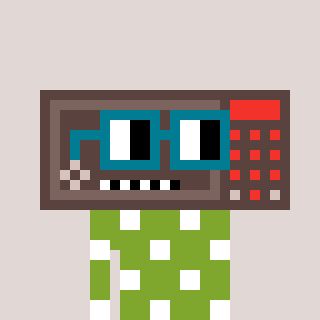
a pixel art character with square dark green glasses, a wallsafe-shaped head and a slimegreen-colored body on a warm background